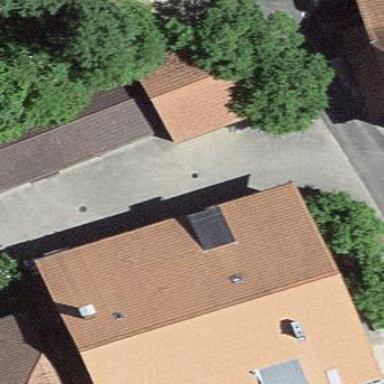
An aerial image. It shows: Garage building.